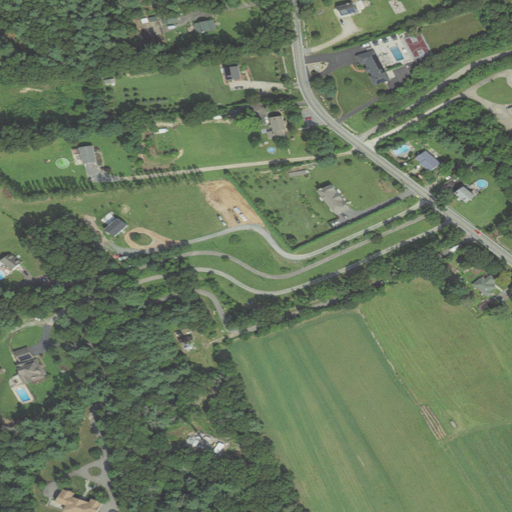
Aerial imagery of mountain in Massachusetts named Mendall Hill containing mixed forest, grassland, pasture, low intensity development, evergreen forest, open development, medium intensity development, and shrub